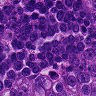
Metastatic tissue present: no